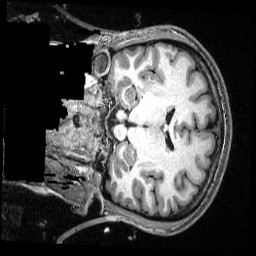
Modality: T1w
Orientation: coronal
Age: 23
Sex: male
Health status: ill
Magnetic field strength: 3 T
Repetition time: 2.53 s
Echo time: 0.00331 s